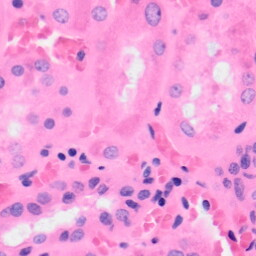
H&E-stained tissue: Kidney